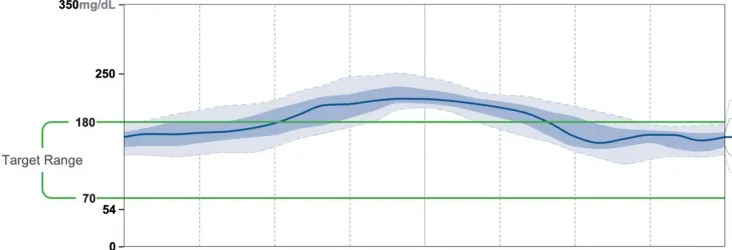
AGP 11/25-12/8.
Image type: chart (chart)